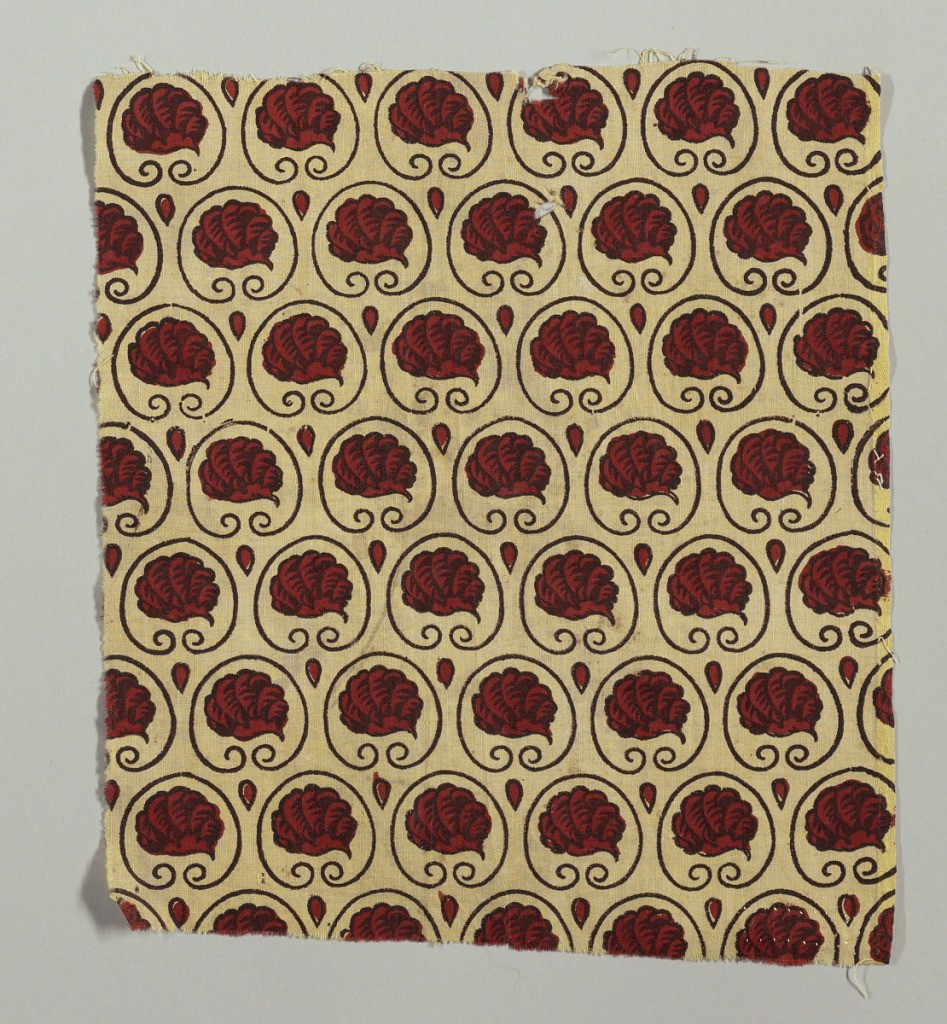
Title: Border
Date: ca. 1812
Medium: cotton Technique: block printed (red and black) and immersion-dyed (yellow) on plain weave
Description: A field of shells within scrolls. Border stripe of fretwork containing alternating shell and flower motif.